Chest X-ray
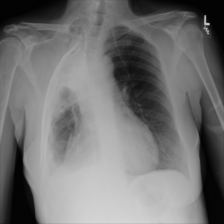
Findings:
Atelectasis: negative
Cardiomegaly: negative
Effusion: negative
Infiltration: negative
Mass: negative
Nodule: negative
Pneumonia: negative
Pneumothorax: negative
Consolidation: negative
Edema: negative
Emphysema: negative
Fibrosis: negative
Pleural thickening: negative
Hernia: negative